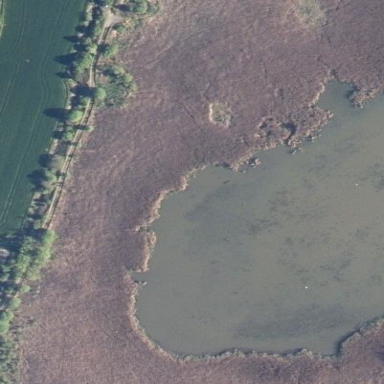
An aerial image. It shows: Reedbed in wetland area.